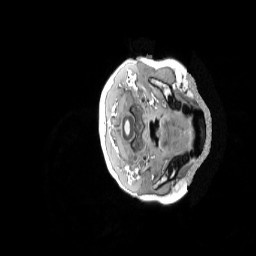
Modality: T1w
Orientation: axial
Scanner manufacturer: siemens
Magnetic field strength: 3 T
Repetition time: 2.3 s
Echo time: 0.0033 s